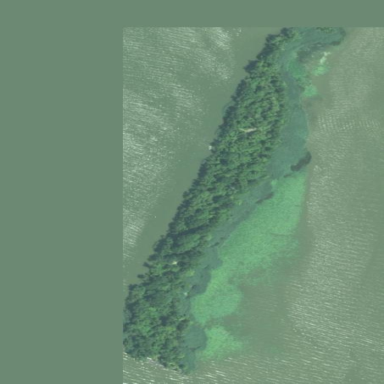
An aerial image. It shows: Islet.